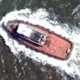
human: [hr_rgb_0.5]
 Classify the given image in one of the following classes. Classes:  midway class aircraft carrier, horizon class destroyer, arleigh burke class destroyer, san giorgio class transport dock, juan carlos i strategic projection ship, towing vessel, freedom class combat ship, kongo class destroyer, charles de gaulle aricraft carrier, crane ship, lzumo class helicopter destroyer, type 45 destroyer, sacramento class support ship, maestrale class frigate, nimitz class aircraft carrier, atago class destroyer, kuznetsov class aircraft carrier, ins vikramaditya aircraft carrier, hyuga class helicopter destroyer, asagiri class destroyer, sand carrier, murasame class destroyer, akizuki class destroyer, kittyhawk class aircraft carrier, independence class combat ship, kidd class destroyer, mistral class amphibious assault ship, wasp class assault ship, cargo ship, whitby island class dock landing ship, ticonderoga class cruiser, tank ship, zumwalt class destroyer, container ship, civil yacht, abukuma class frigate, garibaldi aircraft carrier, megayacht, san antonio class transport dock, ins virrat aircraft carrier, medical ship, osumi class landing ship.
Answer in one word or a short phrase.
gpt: Towing vessel